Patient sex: M
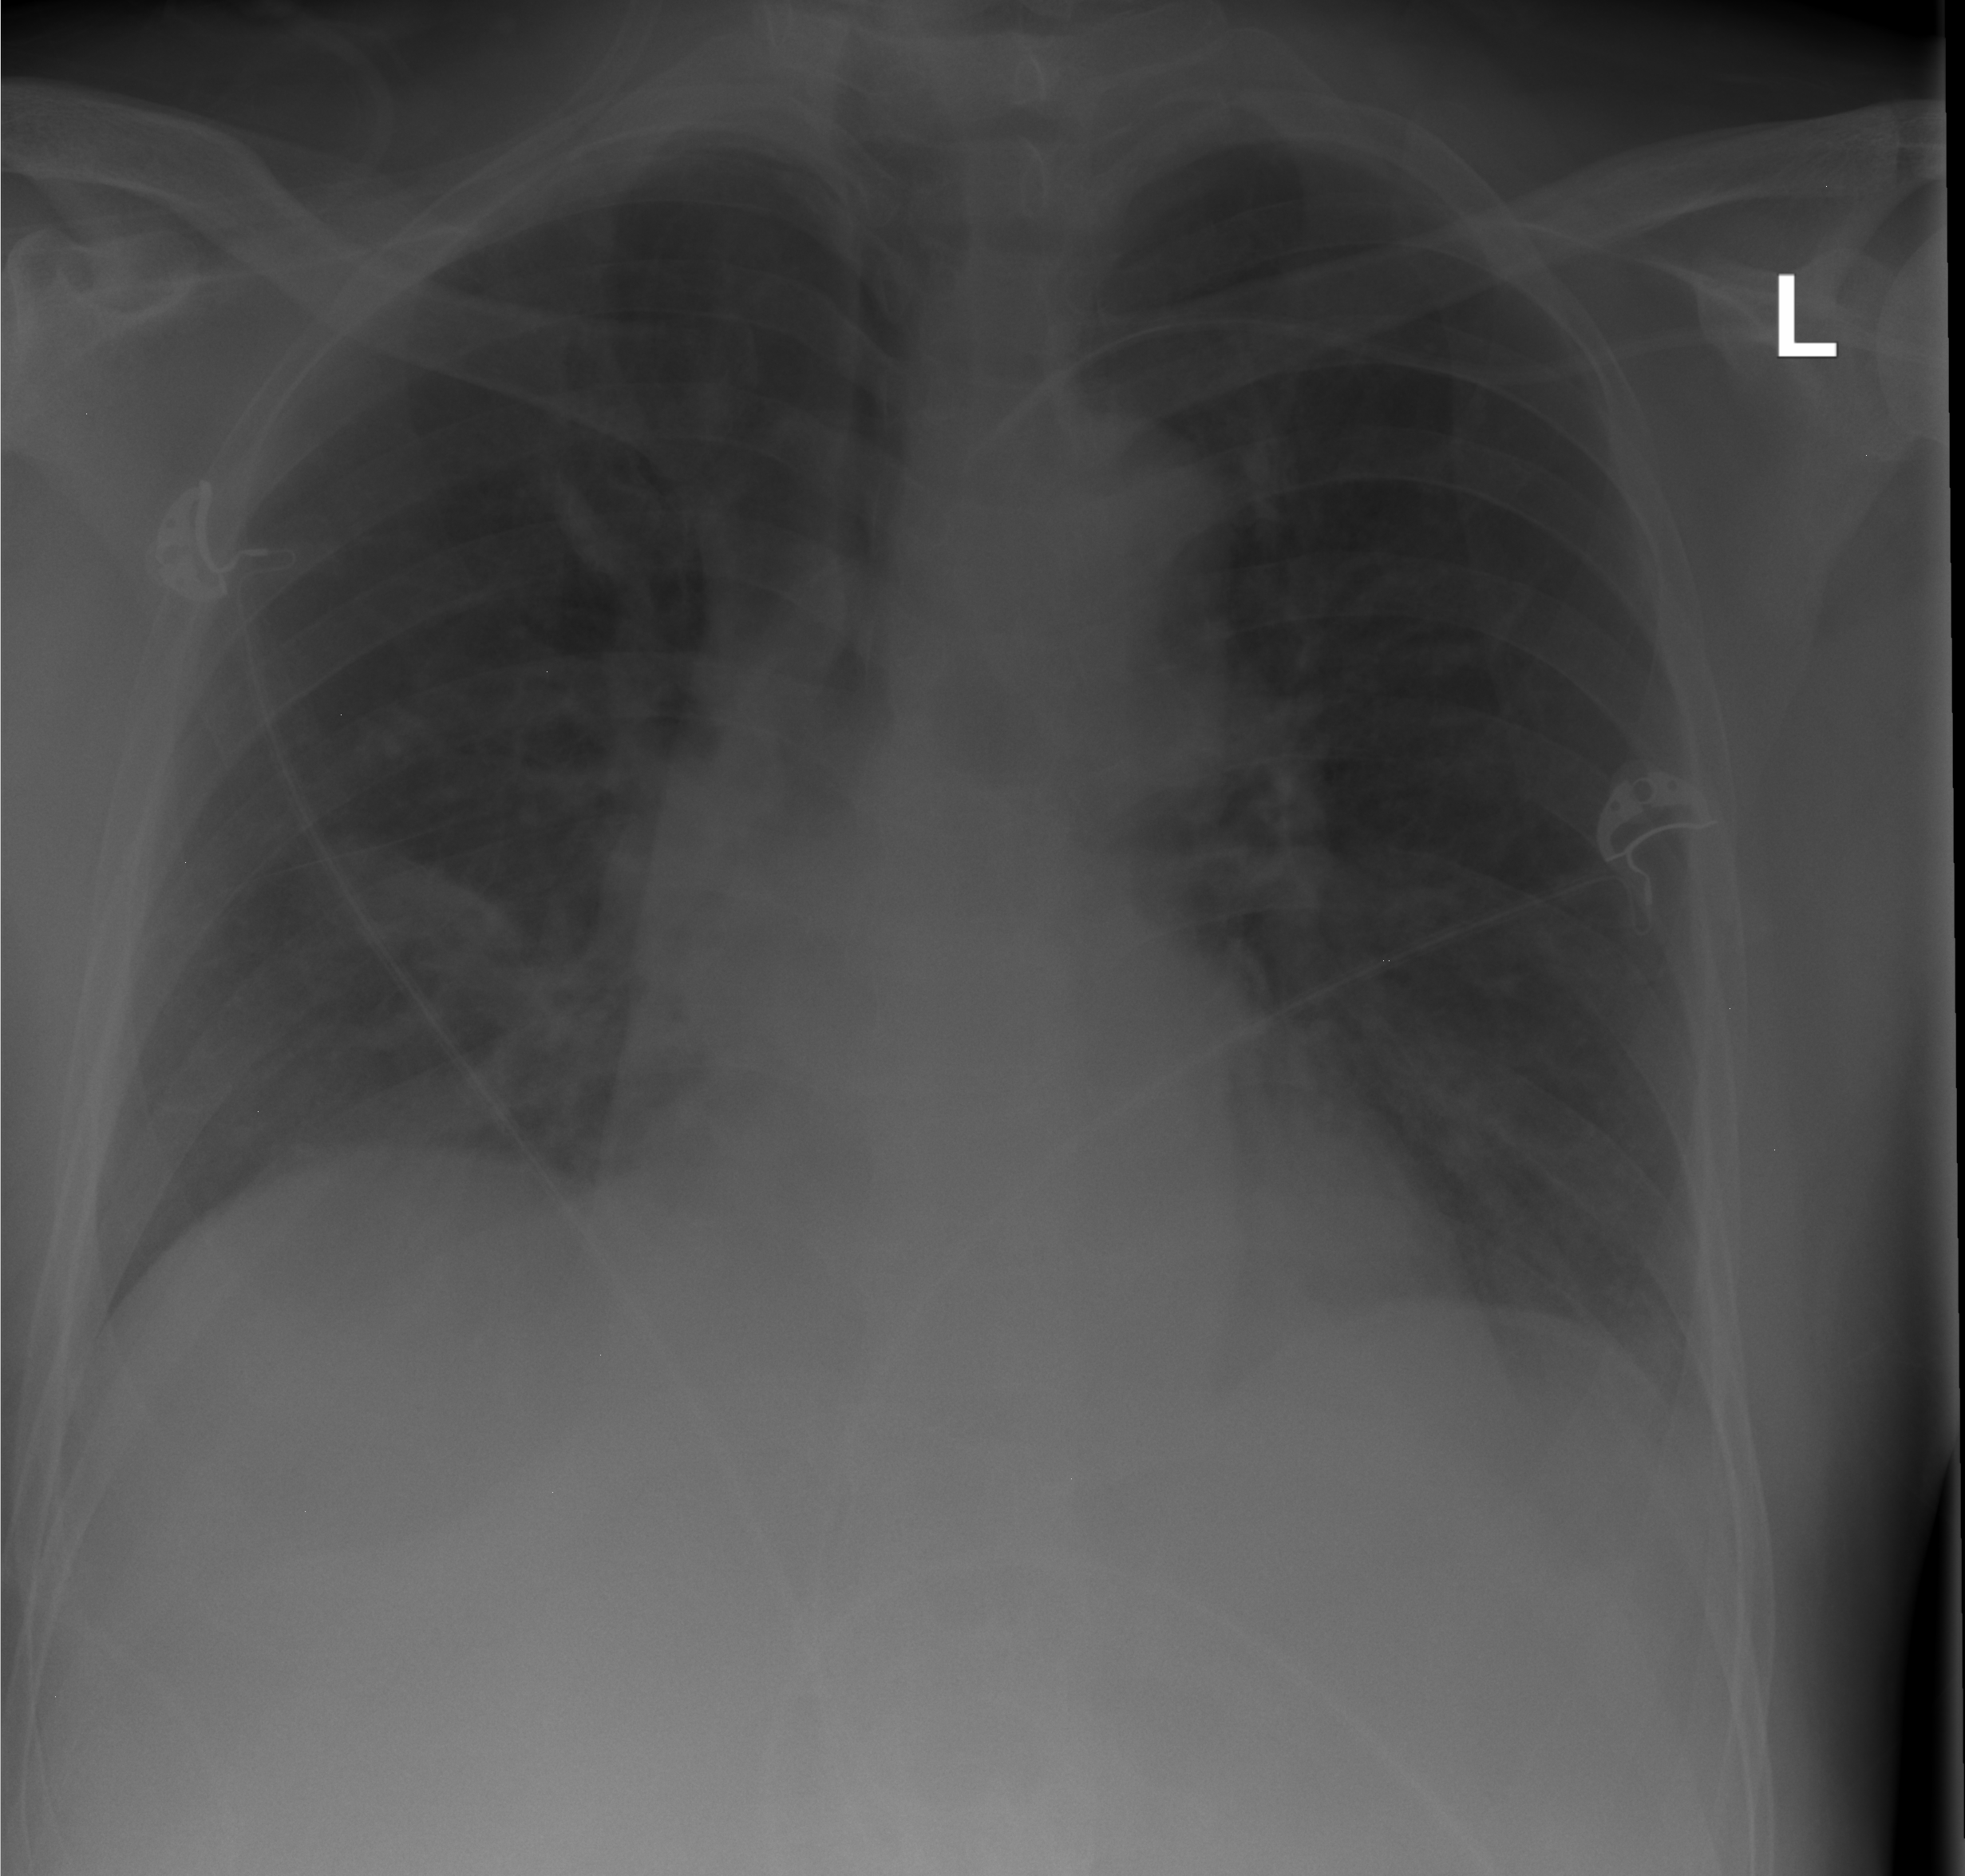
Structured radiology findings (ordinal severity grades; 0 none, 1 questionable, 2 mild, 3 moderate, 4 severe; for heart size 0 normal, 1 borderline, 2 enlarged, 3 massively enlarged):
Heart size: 0
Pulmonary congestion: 0
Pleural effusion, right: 0
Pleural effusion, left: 0
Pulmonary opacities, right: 0
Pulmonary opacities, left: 0
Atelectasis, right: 4
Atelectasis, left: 0